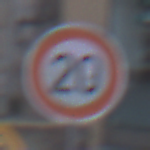
Verkehrszeichen: Geschwindigkeit20
Umgebung: Outdoor, Urban
Tageszeit: SunriseSunset
Wetter: PartlyCloudy
Licht: Natural
Jahreszeit: NotSpecified
Kontrast: LowContrast